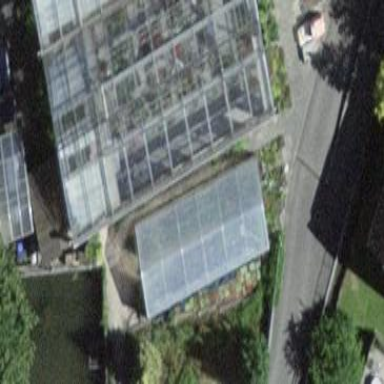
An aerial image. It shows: Greenhouse.